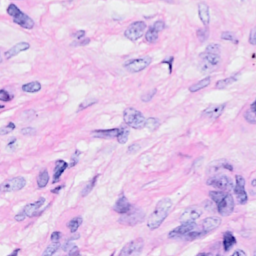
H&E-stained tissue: Breast